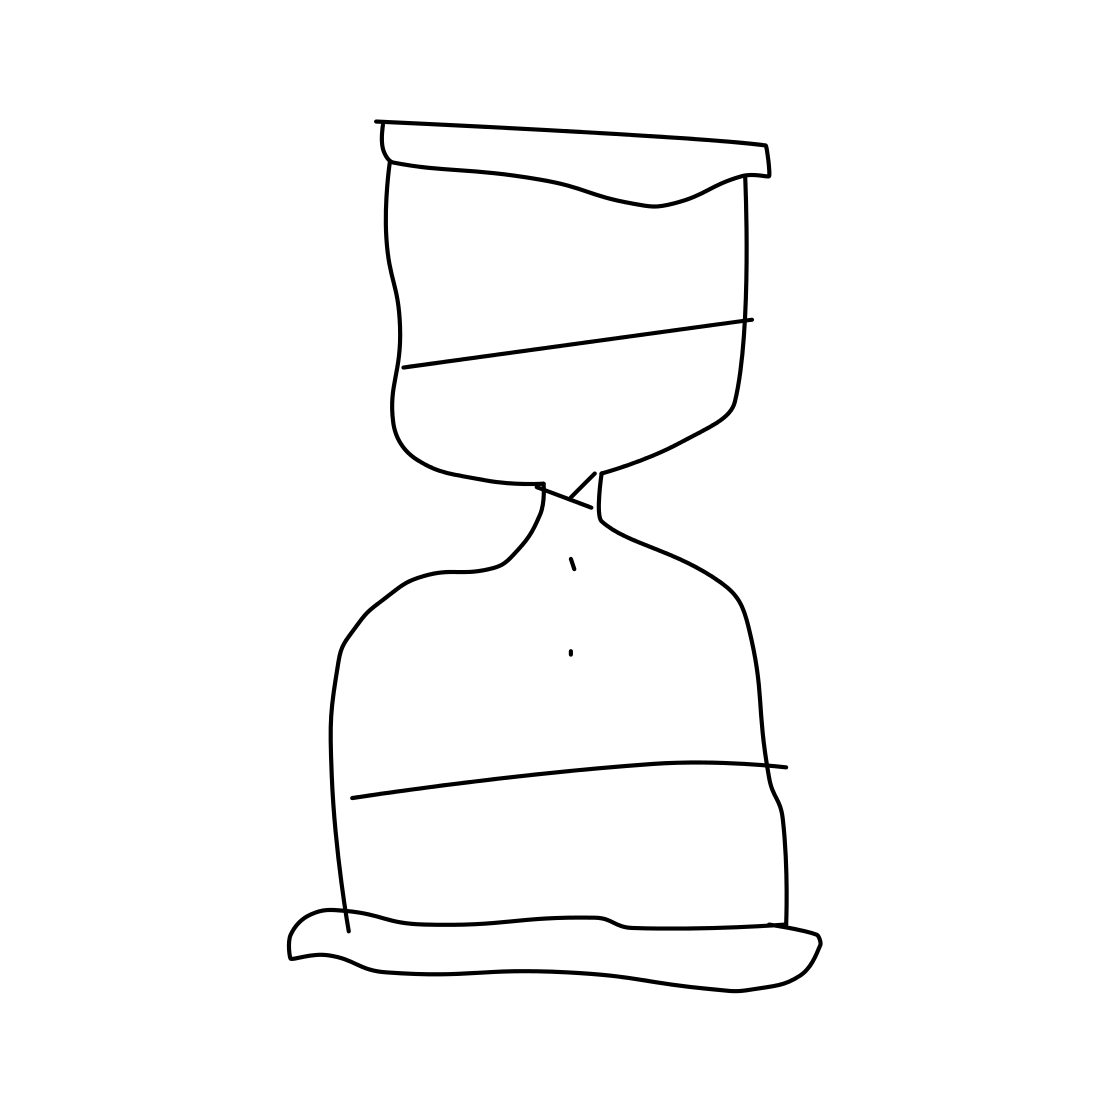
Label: hourglass